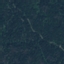
Land use / land cover: Forest